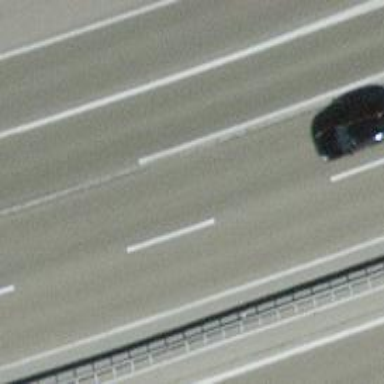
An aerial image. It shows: Asphalt motorway link.